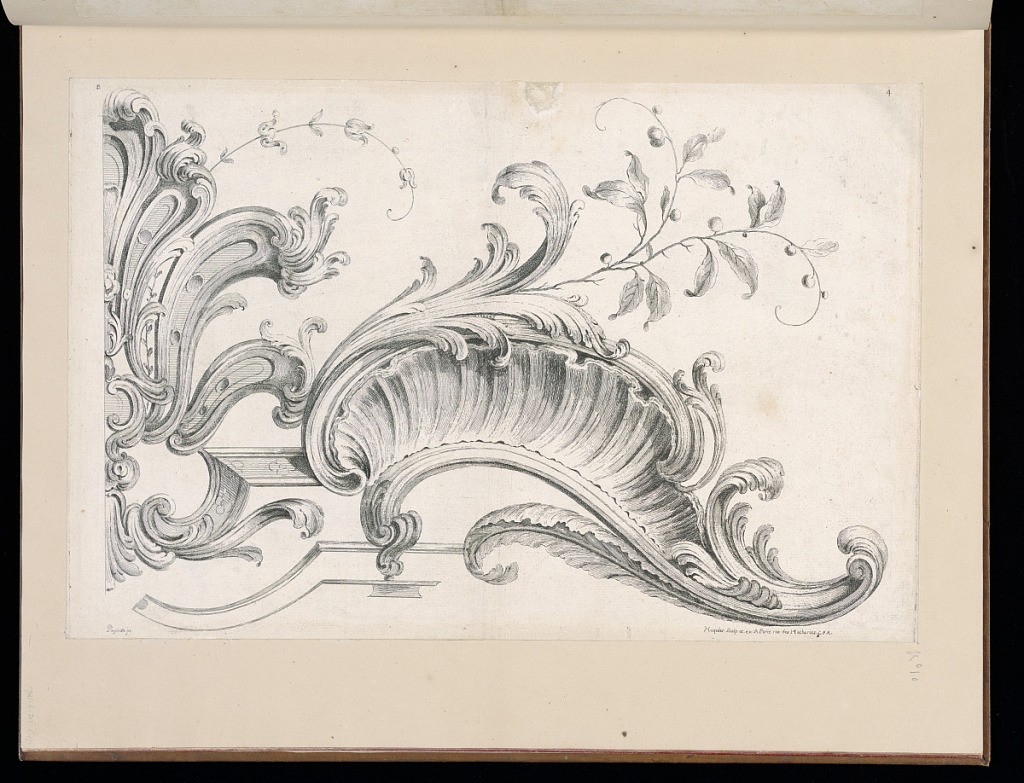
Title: Rocaille Ornament Design
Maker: Alexis Peyrotte, French, 1699–1769
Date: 1749-61
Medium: Etching on laid paper
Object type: Bound print
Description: Fourth plate from a series of six designs for rococo ornament by Peyrotte. Possibly a section from a frieze featuring shell, palmette and gadrooning motifs, with acanthus leaf fronds, c-and s-scrolls, fleurons, and strapwork with branches with leaves and fruit. The plate is trimmed and pasted onto the album page. It is signed, and numbered.